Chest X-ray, AP view. Patient: 57 years old, sex M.
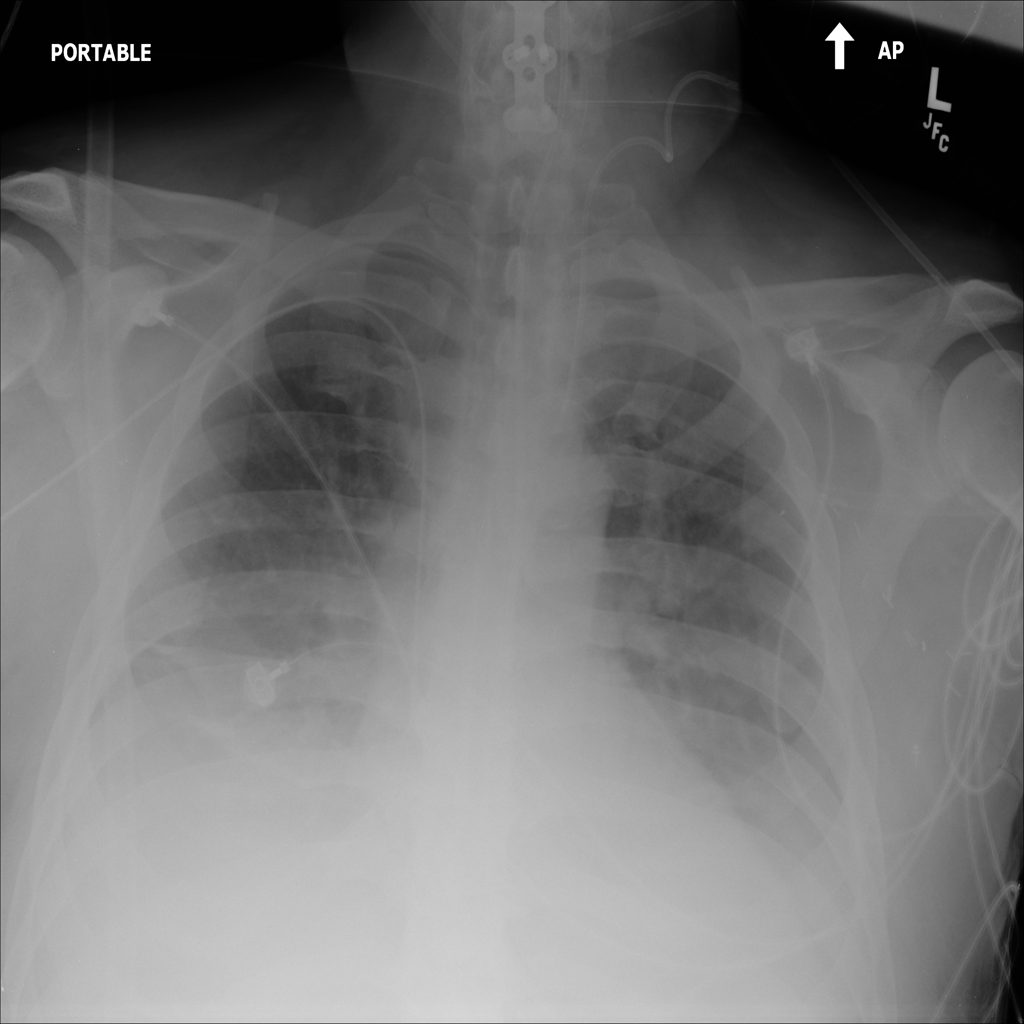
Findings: Atelectasis, Effusion